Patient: sex M, age 65
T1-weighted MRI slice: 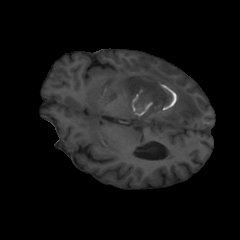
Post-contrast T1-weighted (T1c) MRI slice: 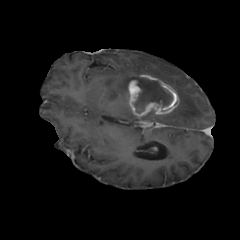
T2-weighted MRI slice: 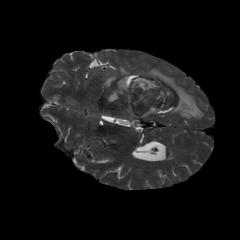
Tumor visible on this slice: yes
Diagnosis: Glioblastoma, IDH-wildtype
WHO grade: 4